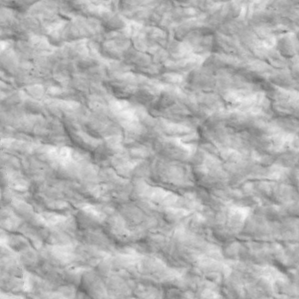
Label: non_frost